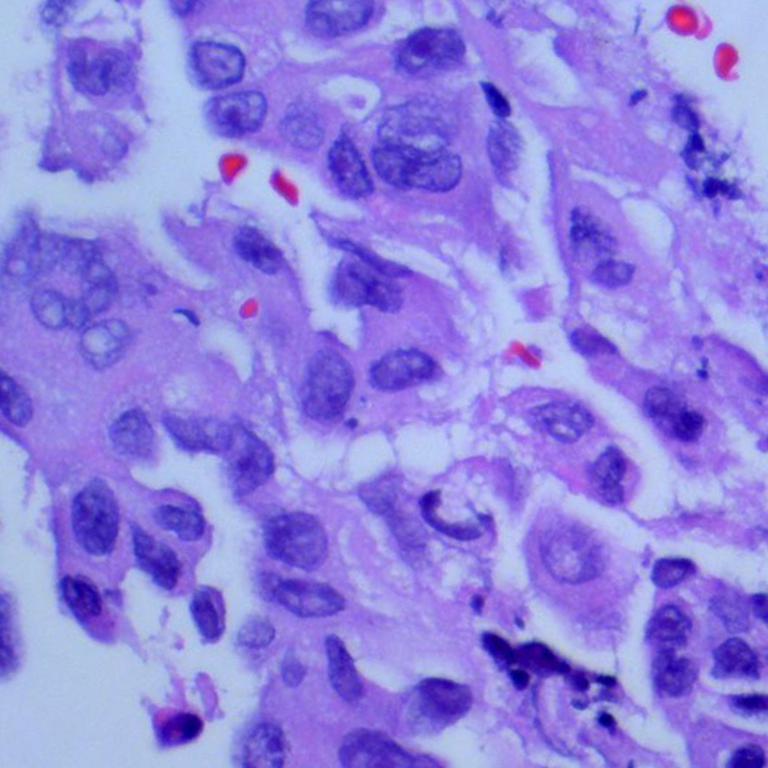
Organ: lung
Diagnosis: adenocarcinomas